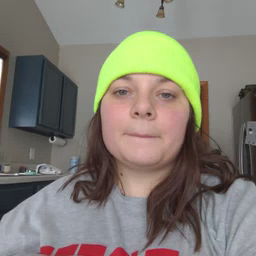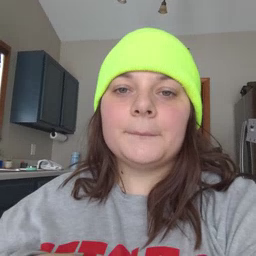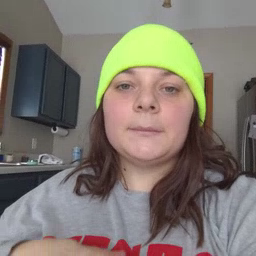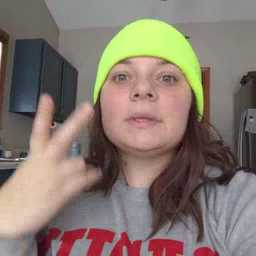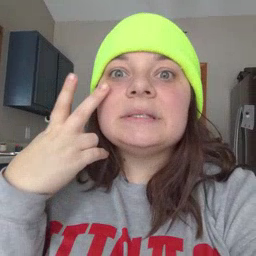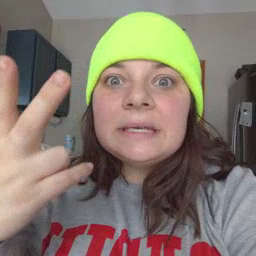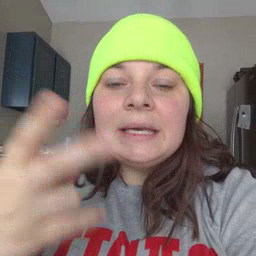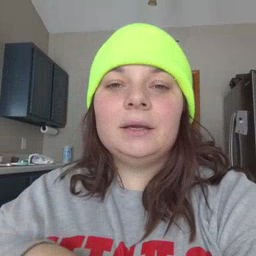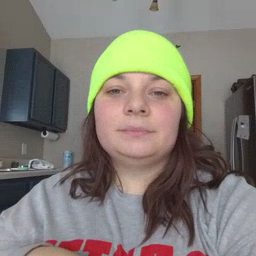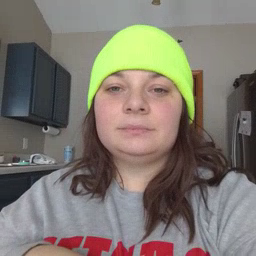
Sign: see